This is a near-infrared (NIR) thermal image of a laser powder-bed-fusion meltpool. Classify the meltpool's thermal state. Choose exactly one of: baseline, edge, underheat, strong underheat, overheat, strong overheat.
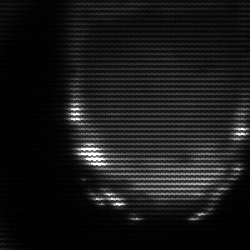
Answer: edge